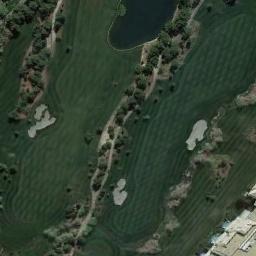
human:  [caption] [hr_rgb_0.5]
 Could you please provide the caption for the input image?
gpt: There are lots of trees beside the golf course .

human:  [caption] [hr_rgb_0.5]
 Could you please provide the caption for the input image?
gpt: The golf course has a lake, Some fairways, Barrier trees and three sandpits and some barrier trees are on both sides of the fairways .

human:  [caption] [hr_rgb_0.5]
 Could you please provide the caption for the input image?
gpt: There are several bunkers and lakes and a few paths and many trees on a large green lawn on the golf course .

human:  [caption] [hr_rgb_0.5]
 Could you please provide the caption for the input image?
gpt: The picture shows a road with a nearly 180-degree turn .

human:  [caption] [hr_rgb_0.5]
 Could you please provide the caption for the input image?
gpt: There are some bunkers and a lake on the golf course .